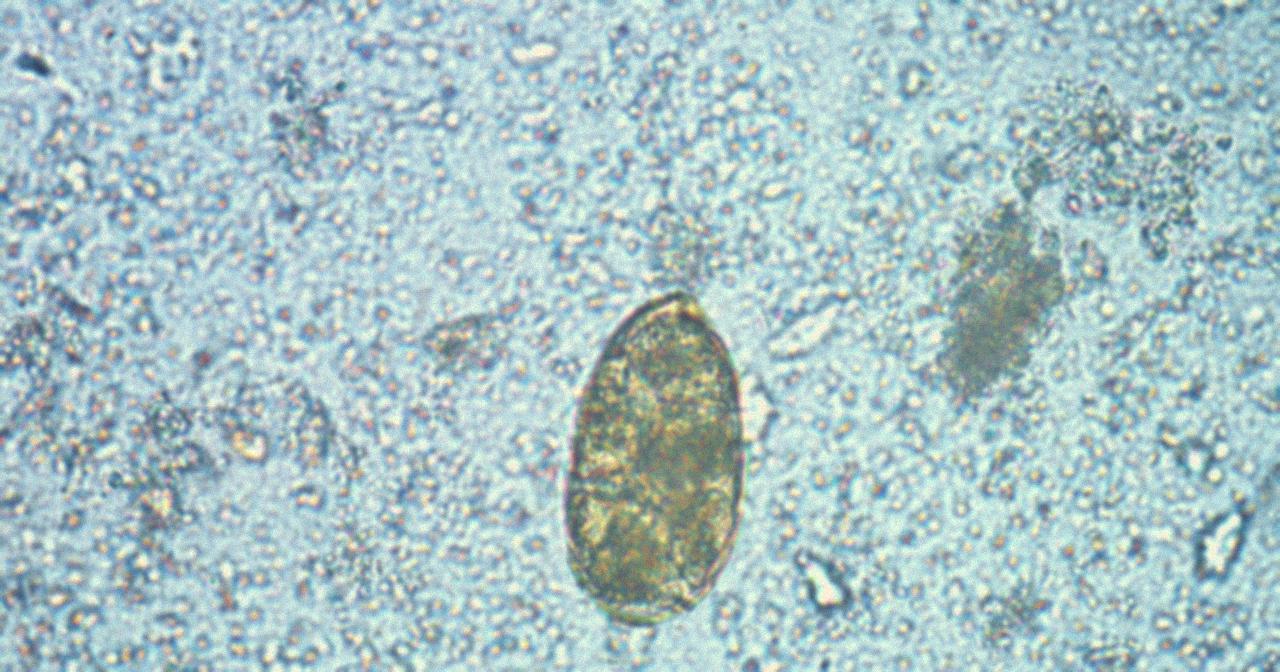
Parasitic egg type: Paragonimus spp